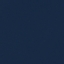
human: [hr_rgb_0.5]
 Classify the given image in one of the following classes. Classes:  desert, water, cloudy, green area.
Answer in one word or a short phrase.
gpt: water